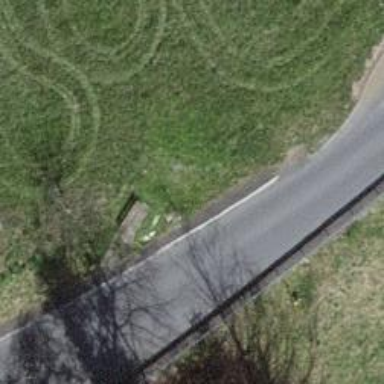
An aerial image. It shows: Bench.